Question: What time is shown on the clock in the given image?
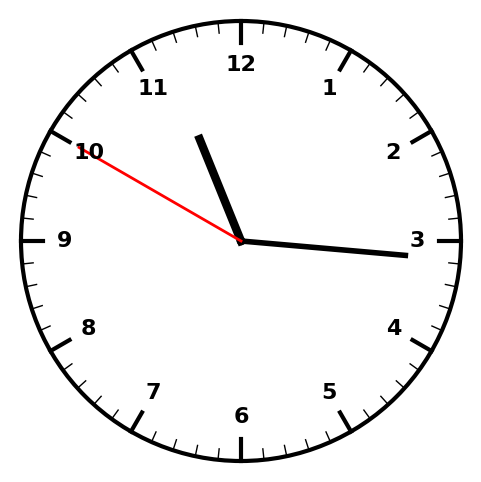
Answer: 11:15:50